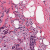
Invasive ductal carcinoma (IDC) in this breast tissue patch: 0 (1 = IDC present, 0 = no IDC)